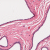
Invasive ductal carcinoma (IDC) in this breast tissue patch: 0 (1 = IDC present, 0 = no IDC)